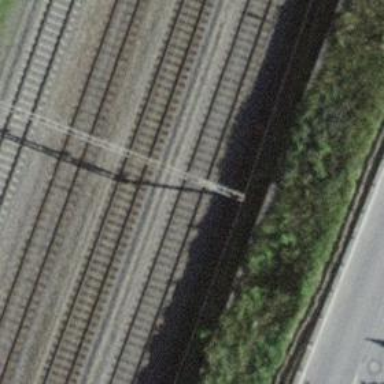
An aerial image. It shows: Railway with electrified contact lines.